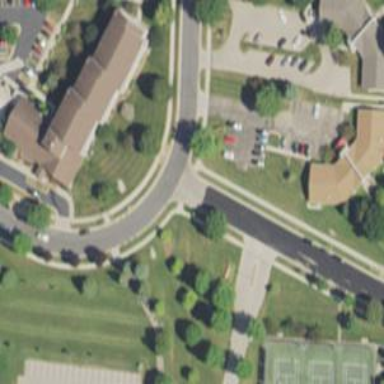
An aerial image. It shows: Smooth asphalt road in residential area.